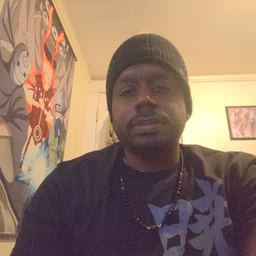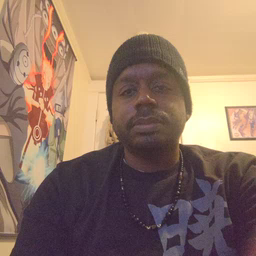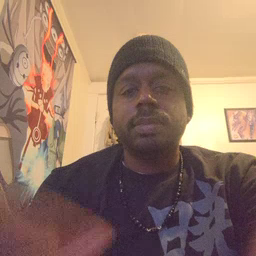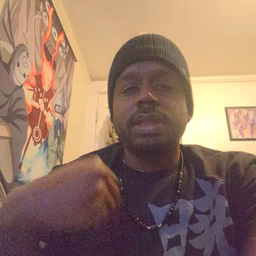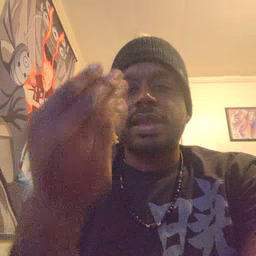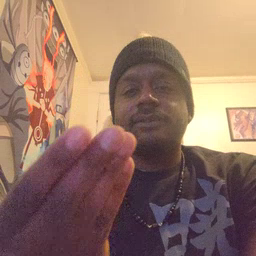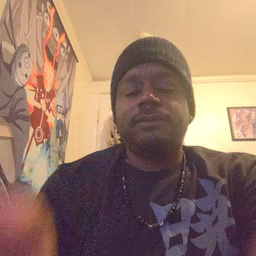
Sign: give